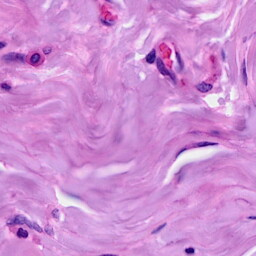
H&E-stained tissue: Breast